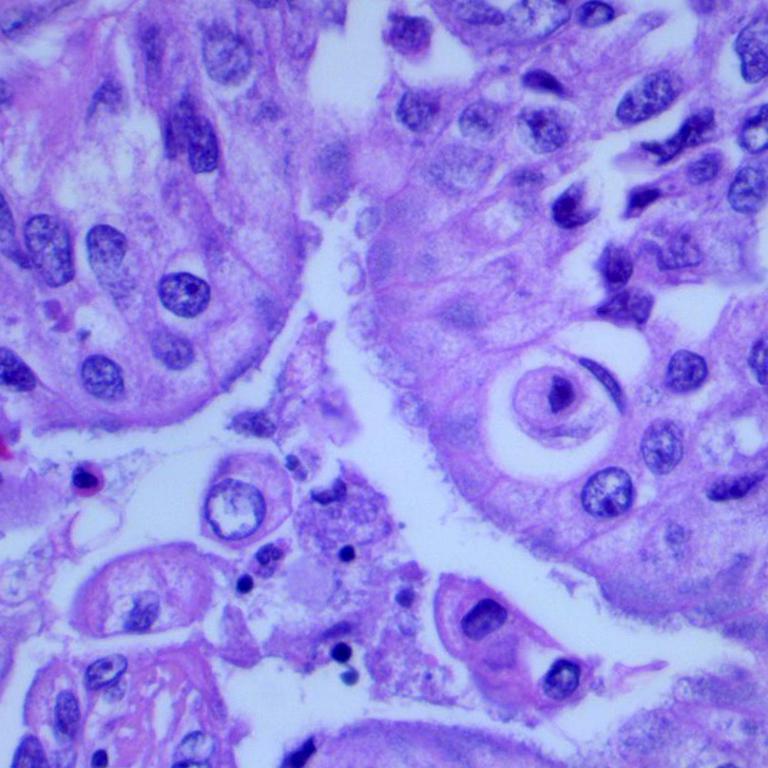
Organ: lung
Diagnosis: adenocarcinomas